Chest X-ray:
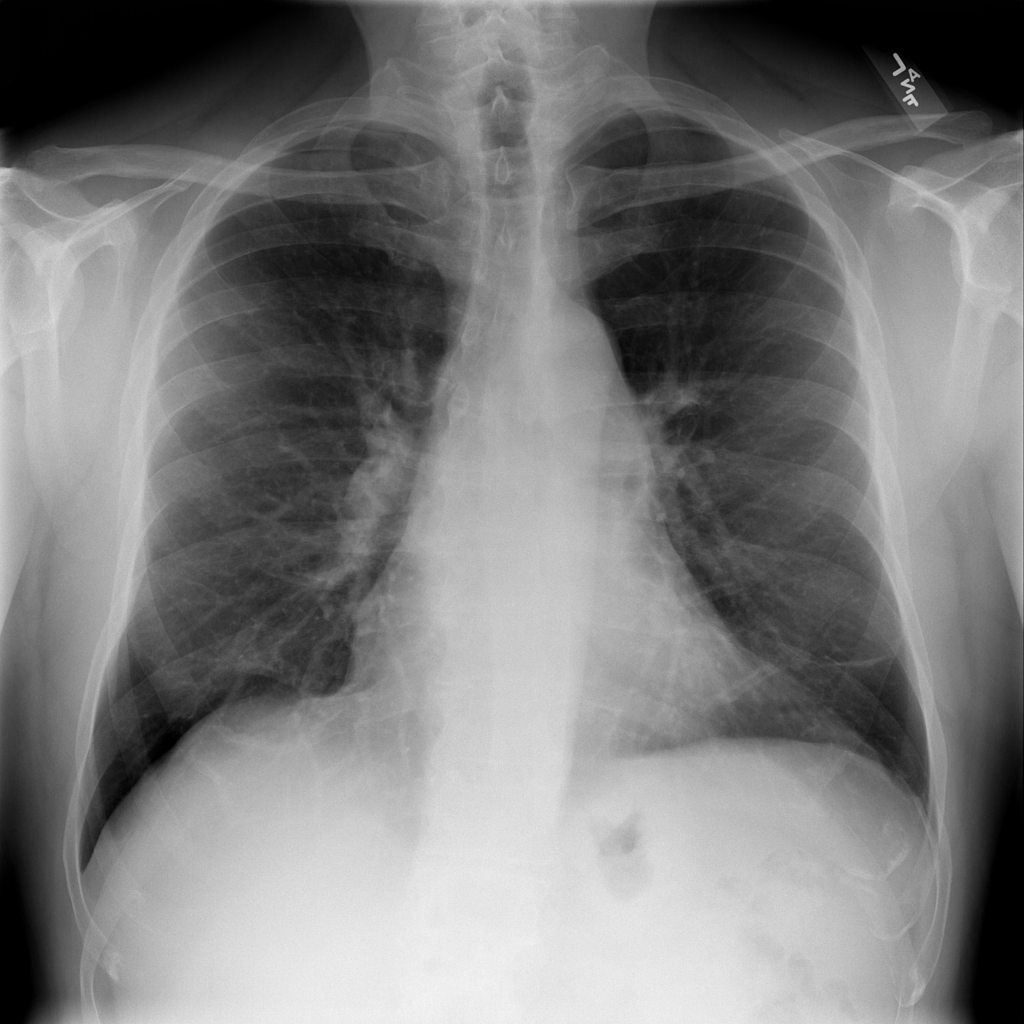
Findings: Fibrosis
No abnormal finding: no